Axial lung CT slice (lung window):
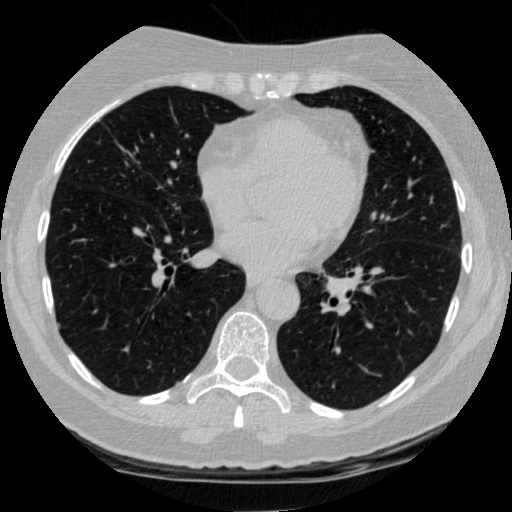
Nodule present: no